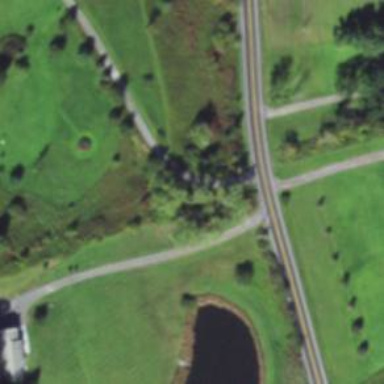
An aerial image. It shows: Driveway leading to service road.